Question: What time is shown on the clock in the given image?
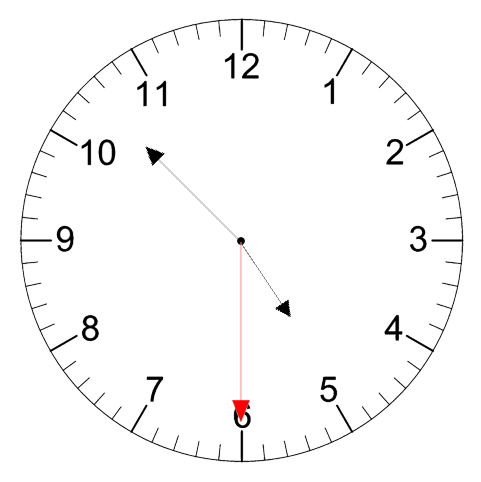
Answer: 04:52:30